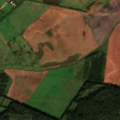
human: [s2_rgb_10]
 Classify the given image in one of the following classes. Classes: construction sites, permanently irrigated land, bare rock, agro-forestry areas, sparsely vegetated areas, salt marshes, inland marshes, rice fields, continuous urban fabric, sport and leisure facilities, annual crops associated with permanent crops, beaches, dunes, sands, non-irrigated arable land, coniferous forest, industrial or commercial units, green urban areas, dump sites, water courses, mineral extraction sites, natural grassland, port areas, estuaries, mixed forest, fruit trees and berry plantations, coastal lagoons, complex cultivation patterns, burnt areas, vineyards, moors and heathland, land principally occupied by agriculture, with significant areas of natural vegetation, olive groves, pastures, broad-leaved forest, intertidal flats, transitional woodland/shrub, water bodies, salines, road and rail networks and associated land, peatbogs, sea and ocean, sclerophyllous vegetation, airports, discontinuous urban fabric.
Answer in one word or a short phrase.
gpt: non-irrigated arable land, pastures, complex cultivation patterns, coniferous forest, transitional woodland/shrub